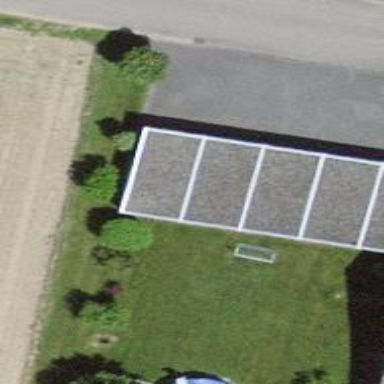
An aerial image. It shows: Group of garages.